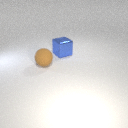
large brown rubber sphere in front of large blue metal cube